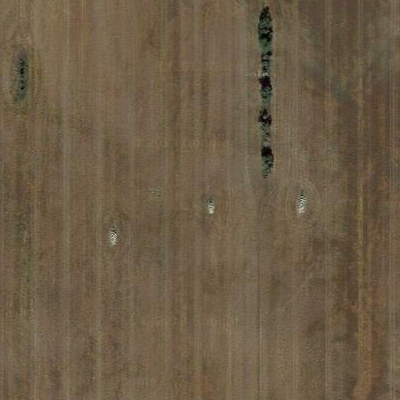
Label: Field